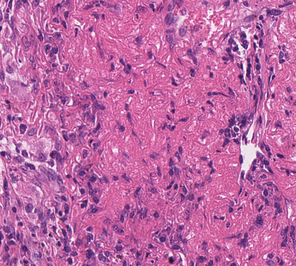
Tumor epithelial tissue: yes
Tumor-associated stroma tissue: yes
Normal tissue: no